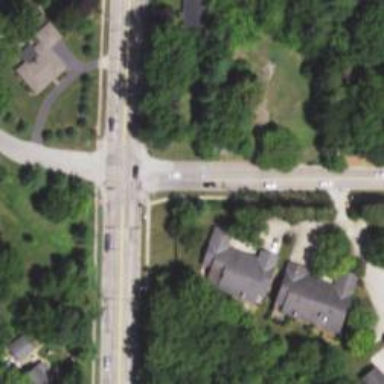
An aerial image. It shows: Crossing with line markings on the road.